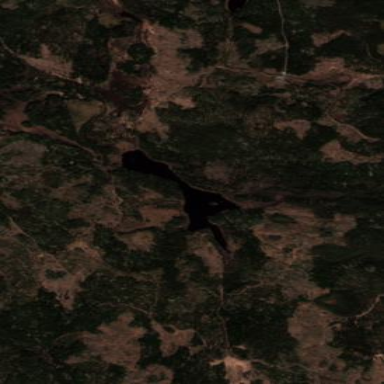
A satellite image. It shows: Serene lake surrounded by nature.